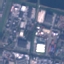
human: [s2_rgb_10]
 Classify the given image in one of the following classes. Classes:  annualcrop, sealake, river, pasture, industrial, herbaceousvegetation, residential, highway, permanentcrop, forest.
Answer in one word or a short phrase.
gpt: Industrial